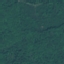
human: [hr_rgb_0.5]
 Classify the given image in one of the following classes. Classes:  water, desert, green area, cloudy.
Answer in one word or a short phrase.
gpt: green area